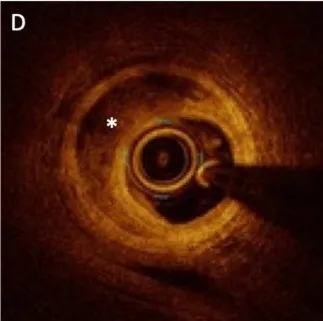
Invasive coronary angiography (ICA) with intravascular imaging by optical coherence tomography (OCT). (D) OCT of the PLV reveals a false lumen with intramural haematoma (white asterisk) confirming the diagnosis of SCAD.
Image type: ophthalmic_imaging (oct)